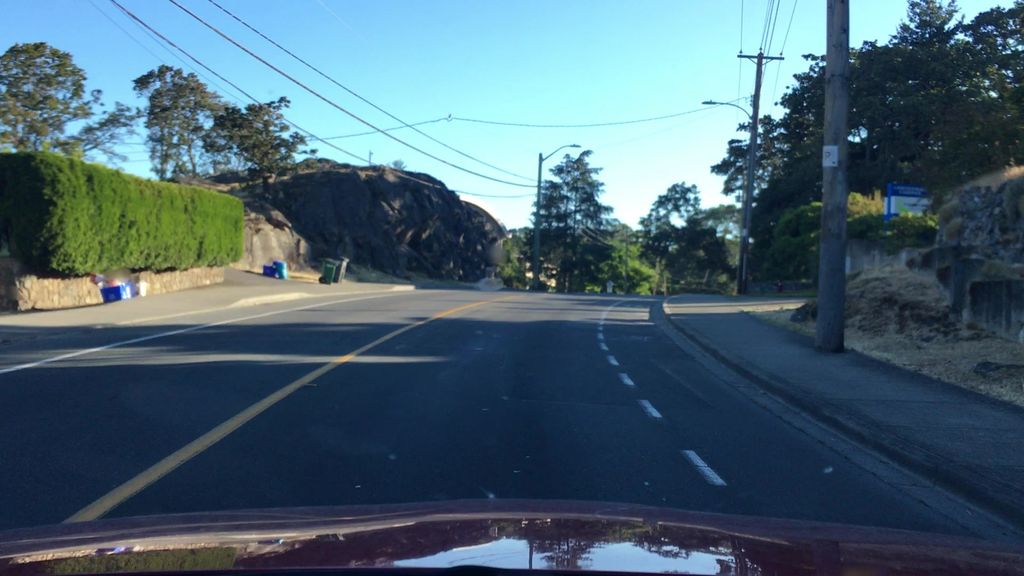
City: victoria